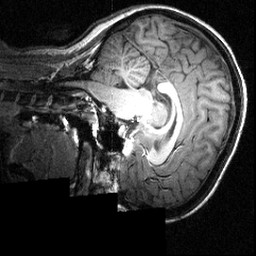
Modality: T1w
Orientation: sagittal
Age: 24
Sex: female
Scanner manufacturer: siemens
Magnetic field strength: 3.951 T
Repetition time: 1.5 s
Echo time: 0.00335 s